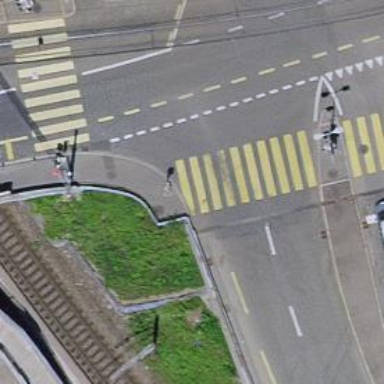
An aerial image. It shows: Kerb serving as barrier.